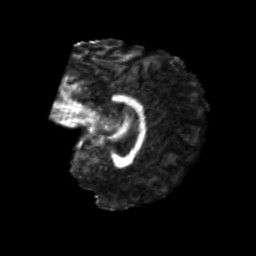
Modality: FA
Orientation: sagittal
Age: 22
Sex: female
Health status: healthy
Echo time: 0.074 s